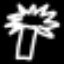
Label: palm tree